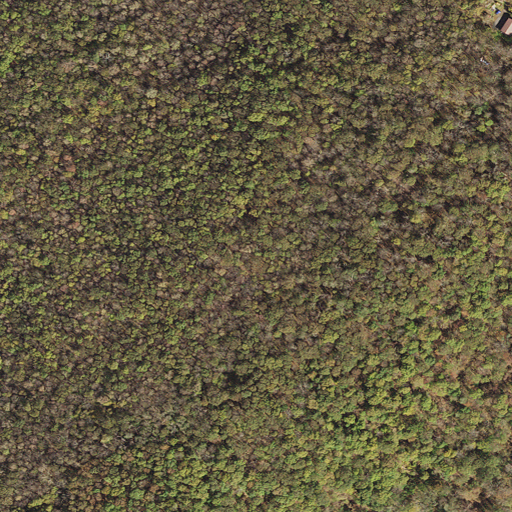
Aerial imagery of mountain in Maryland named Roman Nose Mountain containing deciduous forest and open development